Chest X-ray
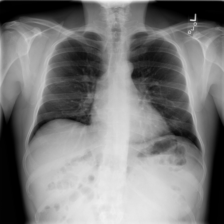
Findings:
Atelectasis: negative
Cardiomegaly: negative
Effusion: negative
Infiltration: negative
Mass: negative
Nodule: negative
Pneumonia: negative
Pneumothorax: negative
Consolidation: negative
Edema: negative
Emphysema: negative
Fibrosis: negative
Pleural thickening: negative
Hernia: negative